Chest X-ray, PA view. Patient: 70 years old, sex M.
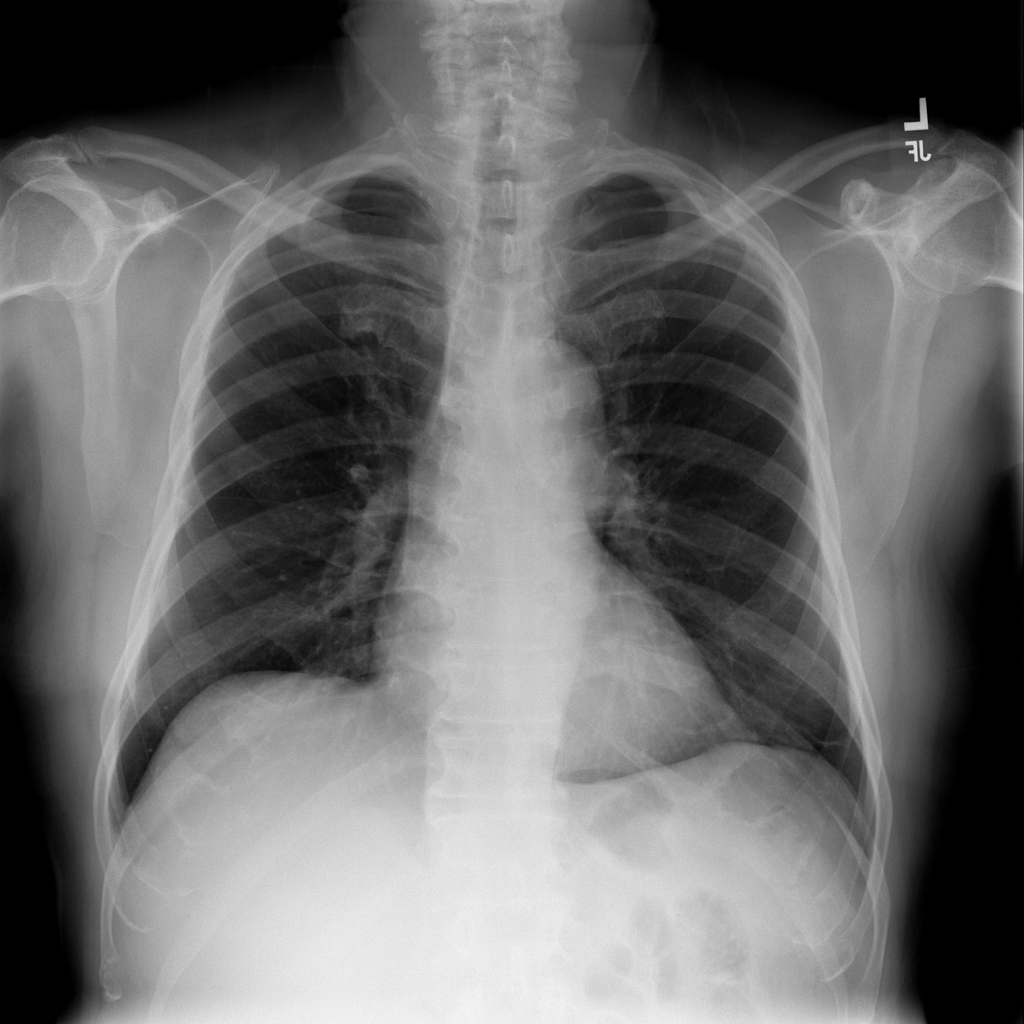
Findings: No Finding